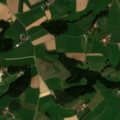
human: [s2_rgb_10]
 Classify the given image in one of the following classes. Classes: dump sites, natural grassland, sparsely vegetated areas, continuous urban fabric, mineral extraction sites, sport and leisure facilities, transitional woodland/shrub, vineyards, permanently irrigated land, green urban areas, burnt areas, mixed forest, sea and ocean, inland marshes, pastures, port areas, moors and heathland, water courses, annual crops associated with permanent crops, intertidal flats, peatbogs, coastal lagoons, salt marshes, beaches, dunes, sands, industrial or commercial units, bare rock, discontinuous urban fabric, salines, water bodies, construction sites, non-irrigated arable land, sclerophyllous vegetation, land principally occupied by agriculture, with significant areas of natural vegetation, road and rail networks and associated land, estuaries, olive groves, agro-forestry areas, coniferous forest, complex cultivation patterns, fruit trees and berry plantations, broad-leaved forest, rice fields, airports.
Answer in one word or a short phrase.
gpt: non-irrigated arable land, pastures, complex cultivation patterns, coniferous forest